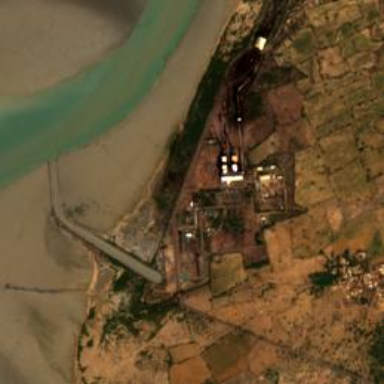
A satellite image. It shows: Industrial area with coal-powered plant.